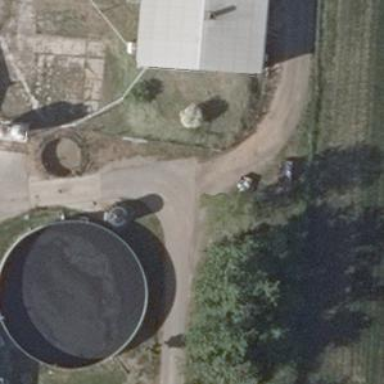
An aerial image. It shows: Slurry tank building.